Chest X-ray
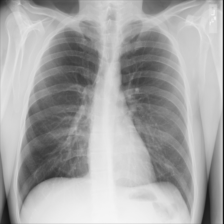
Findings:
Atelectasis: negative
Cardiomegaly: negative
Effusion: negative
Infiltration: negative
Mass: negative
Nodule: negative
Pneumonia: negative
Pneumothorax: negative
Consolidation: negative
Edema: negative
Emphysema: negative
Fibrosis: negative
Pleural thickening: negative
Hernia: negative